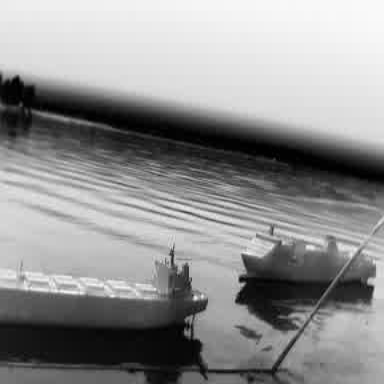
There are two objects shown in the infrared image, including a liner, and a container_ship.